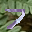
Label: 7